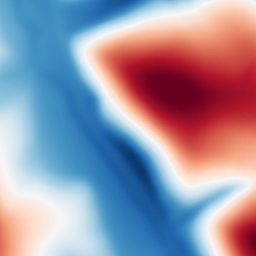
Category: multiscale
Decomposition family: dog
Decomposition parameters: sigma_low: 5
sigma_high: 100
Upsampling method: bicubic
Upsampling parameters: scale: 2
Upsampling scale: 2